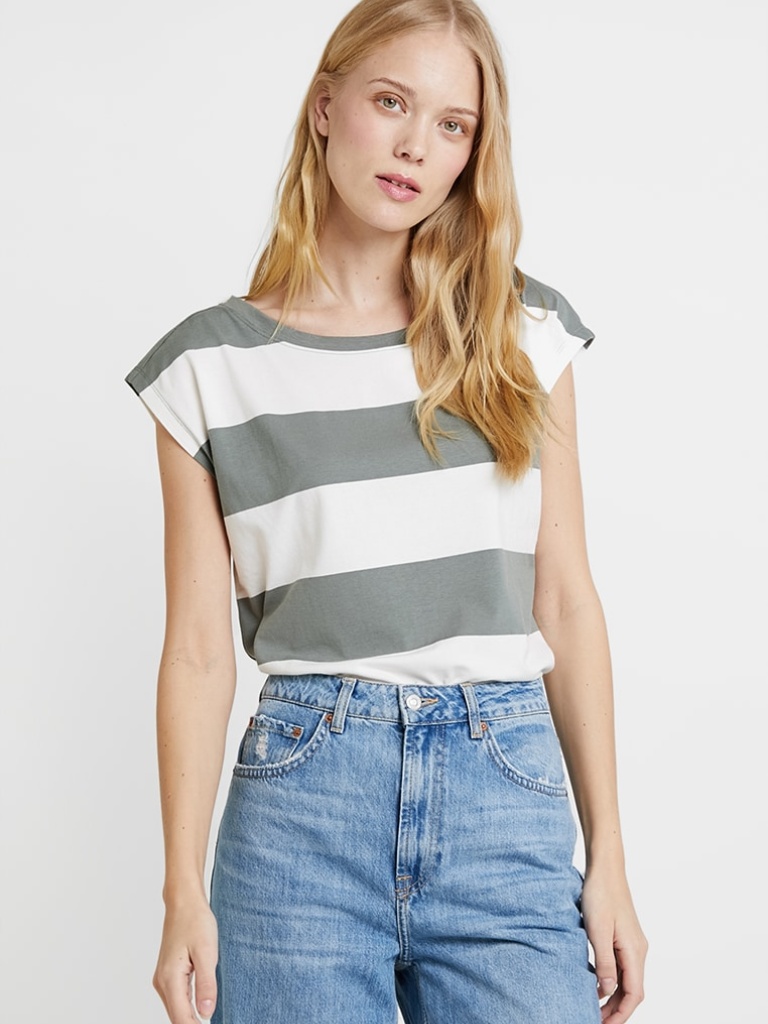
cotton relaxed short sleeve hip length Fully Tucked in crew t-shirt